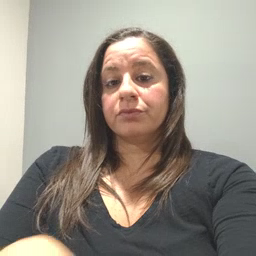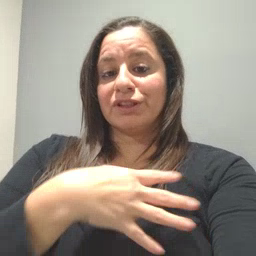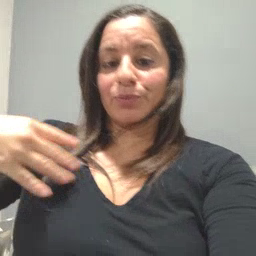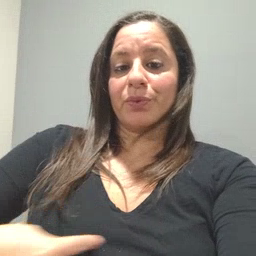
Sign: zebra